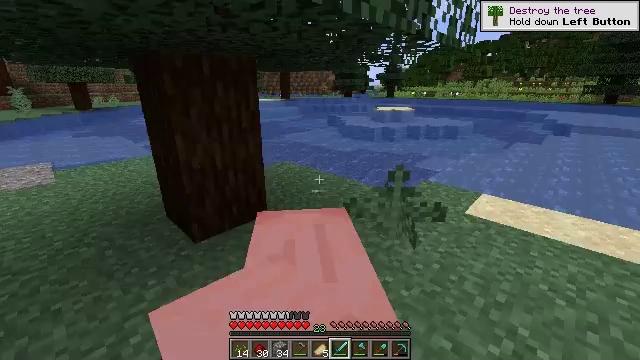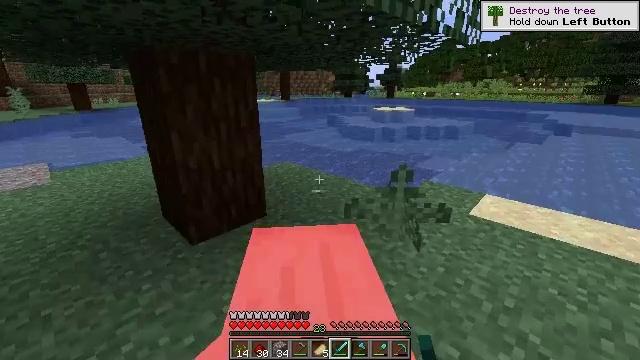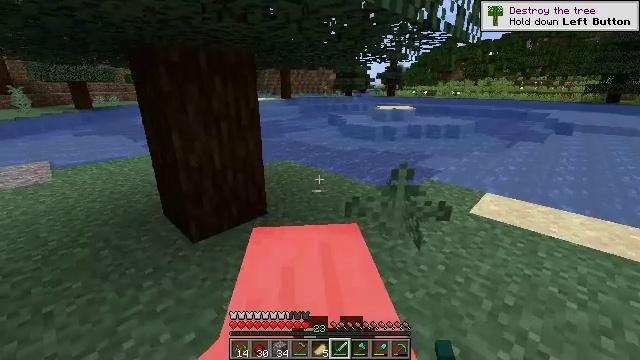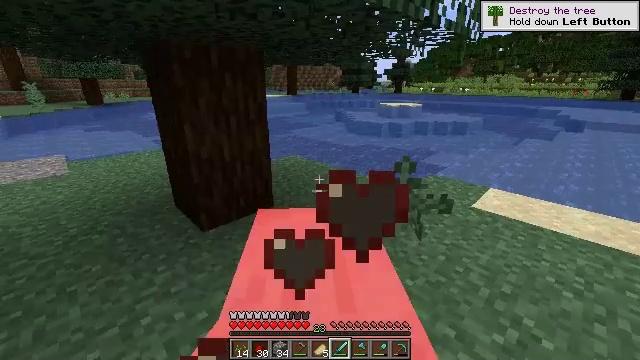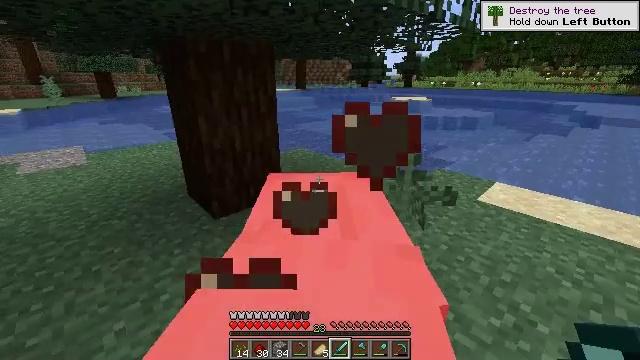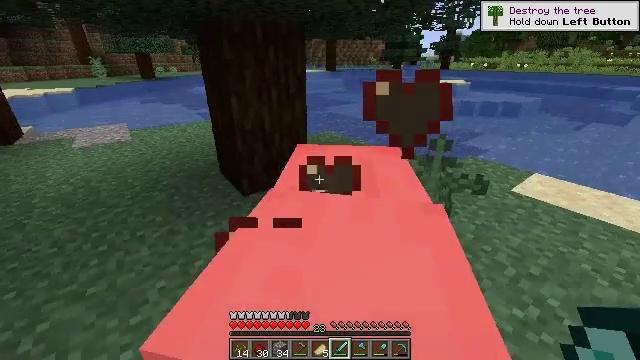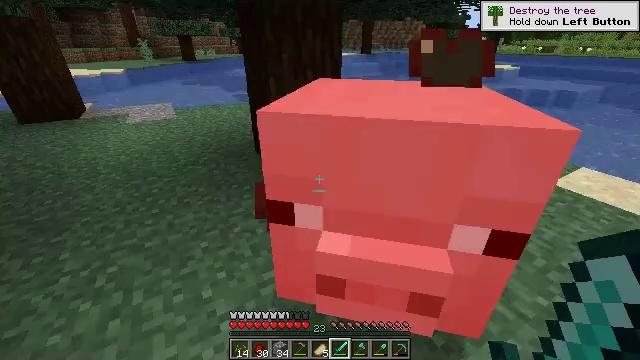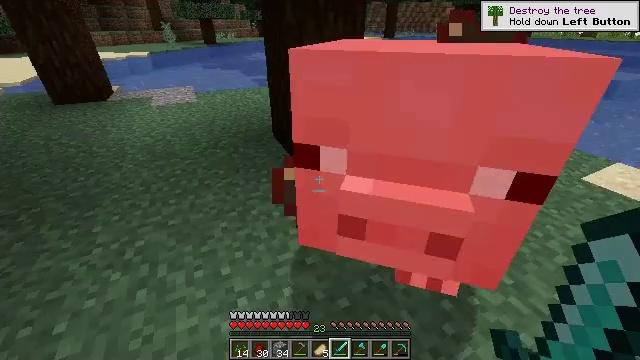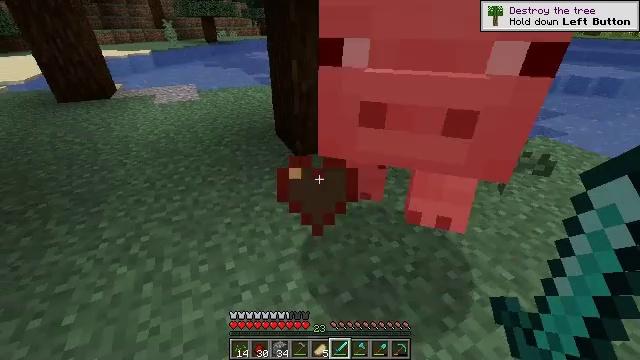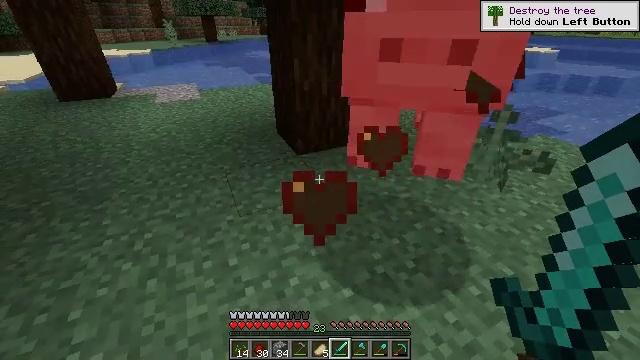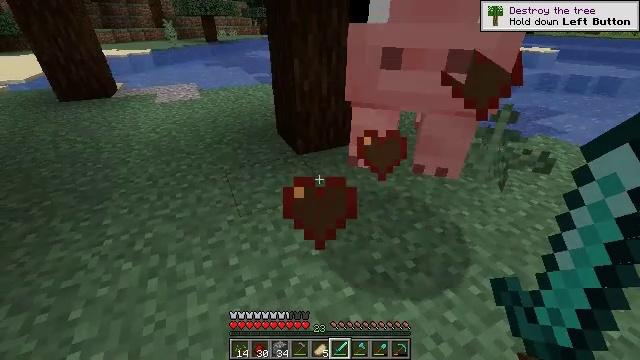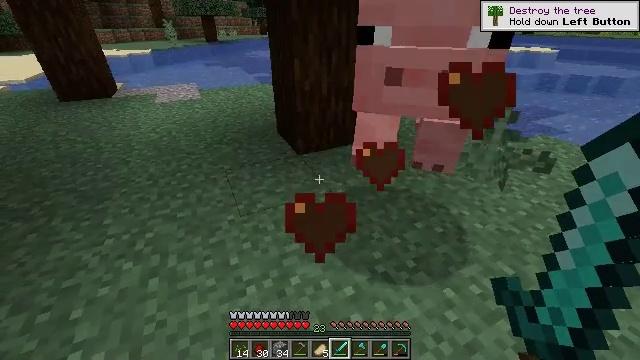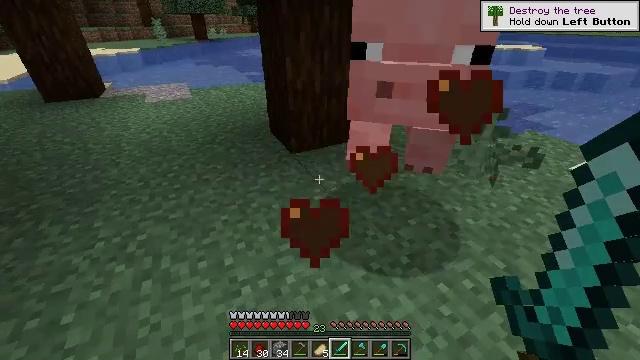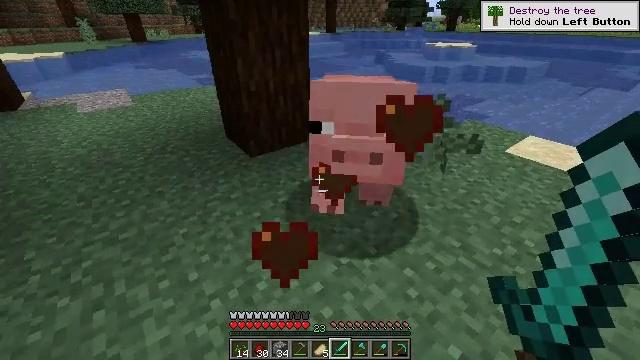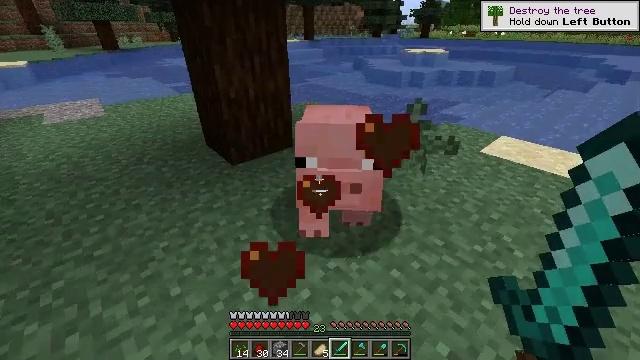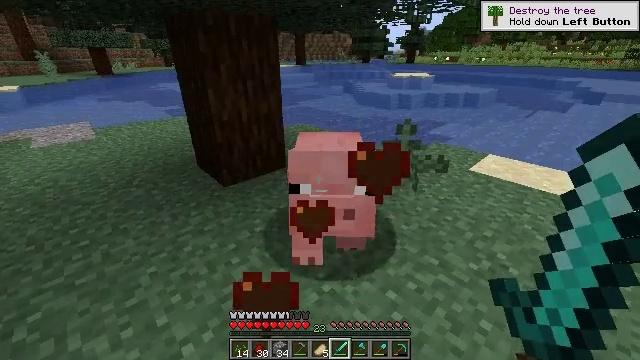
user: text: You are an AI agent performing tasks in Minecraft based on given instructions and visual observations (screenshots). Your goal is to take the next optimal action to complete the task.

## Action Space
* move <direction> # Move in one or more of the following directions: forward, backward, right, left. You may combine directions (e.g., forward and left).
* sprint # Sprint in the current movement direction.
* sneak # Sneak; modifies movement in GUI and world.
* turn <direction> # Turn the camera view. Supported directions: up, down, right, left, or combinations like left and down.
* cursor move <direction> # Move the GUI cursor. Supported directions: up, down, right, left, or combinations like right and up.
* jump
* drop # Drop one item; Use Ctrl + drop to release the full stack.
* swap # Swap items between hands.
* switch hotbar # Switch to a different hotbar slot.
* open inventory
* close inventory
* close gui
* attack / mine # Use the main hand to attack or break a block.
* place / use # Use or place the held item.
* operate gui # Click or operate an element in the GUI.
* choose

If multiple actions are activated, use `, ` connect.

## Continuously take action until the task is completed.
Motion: motion action
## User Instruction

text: Combat the pig.
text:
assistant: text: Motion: no_op
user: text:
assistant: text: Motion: no_op
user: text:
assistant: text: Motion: turn left
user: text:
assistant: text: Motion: turn left and down
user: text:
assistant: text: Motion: turn left and down
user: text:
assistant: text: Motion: turn left and down
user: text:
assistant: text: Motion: turn left and down
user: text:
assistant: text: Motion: no_op
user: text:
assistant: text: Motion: no_op
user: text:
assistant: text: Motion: no_op
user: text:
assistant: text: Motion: no_op
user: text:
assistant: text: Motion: turn right
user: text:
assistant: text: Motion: turn right
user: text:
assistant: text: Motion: turn right and up
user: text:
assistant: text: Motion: turn right and up
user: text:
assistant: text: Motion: turn up
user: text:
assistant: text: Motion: no_op
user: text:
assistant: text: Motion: attack / mine
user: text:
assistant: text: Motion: attack / mine
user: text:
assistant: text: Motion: attack / mine
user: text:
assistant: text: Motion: attack / mine
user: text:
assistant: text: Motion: no_op
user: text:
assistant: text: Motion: no_op